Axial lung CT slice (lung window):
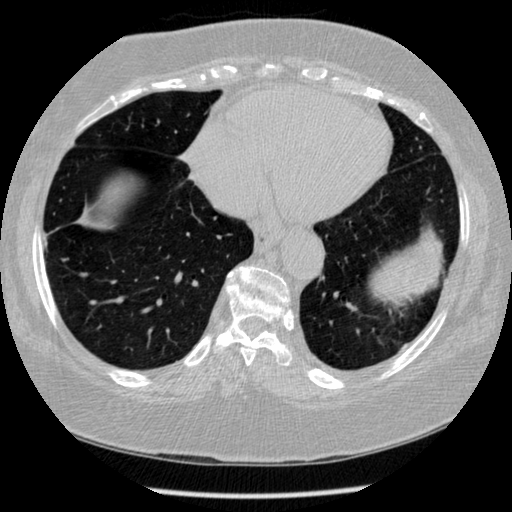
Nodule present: no